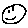
Label: smiley face